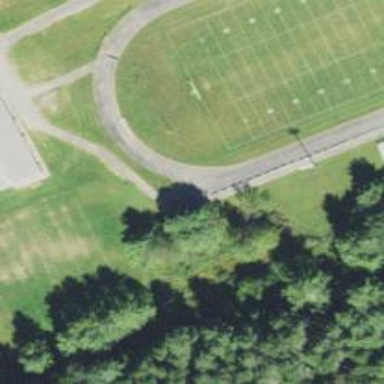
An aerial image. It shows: Athletics track located on leisure land.